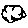
Label: cloud